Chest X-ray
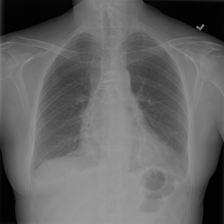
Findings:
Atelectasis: negative
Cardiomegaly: negative
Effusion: positive
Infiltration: negative
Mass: negative
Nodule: negative
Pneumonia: negative
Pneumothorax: negative
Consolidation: negative
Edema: negative
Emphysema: negative
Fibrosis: negative
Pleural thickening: negative
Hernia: negative